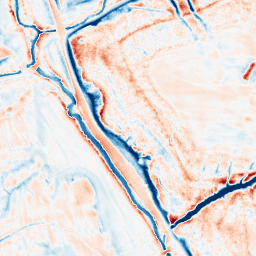
Category: edge_preserving
Decomposition family: anisotropic_diffusion
Decomposition parameters: iterations: 50
kappa: 50
gamma: 0.2
Upsampling method: quadratic
Upsampling parameters: scale: 4
Upsampling scale: 4